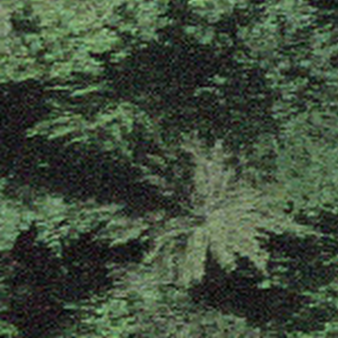
Label: other